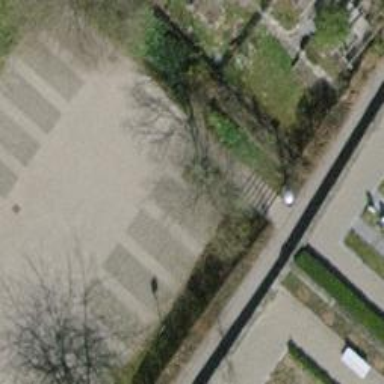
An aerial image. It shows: Steps made of paving stones.